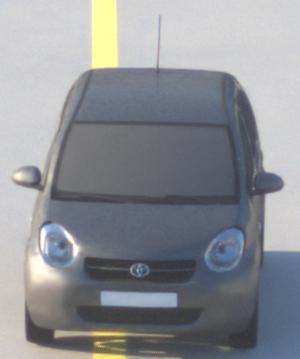
Make: Toyota
Model: Passo
Detailed model: Toyota Passo X Yururi
Model produced from: 2010
Model produced until: 2016
Doors: 5
Color: gray
Road condition: dry road
Daytime: sunrise or sunset
Contrast: medium contrast